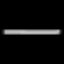
Label: line